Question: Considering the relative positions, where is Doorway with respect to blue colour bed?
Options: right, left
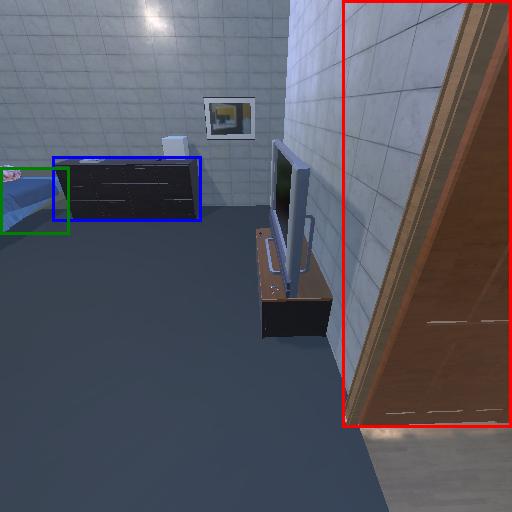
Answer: right